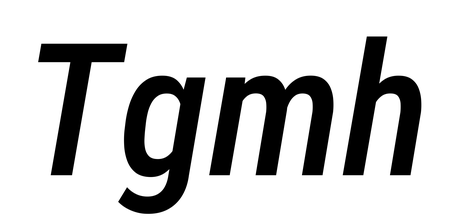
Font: Roboto-Italic_Condensed_Medium_Italic